Question: The story is about checklist. User interface consists of a long table on a page tailored for a mobile screen. There are three buttons in a each row (checklist record in the DB) .

The first button, [FIX], marks this DB record as having an issue? that needs to be fixed. It also changes background color of the middle button to yellow.
The second button [With checklist question] marks record in the database as OK and changes background color of it to green.
The last button [NOGO] marks record as forbidden to transit and changes background color of the middle button to red.
Every button makes post-back, button name and row number is determined, DB record is updated, and new page with a particular background color of the initiating button is generated and reloaded.
Clicking on any button until page settles takes
Firefox Windows 7 - 0.6 seconds (perfect)
Firefox Samsung Galaxy Xcover Android 2.3.6 on WiFi ~ 2 seconds (manageable)
Firefox Samsung Galaxy Xcover Android 2.3.6 on 3G ~ 12 seconds !!! (3G speed to the server was measured with iperf ~2Mbps)
As the page during operation is only writing, and not reading any values from DB, it could operate on client side only, pushing the changed data when final [Save the checklist] button is pressed.
The only thing coming to my mind right now is - the same generated form where instead of post back buttons are using on click java script to change background colors and population hidden field for each record contain new value to save in DB? The, on post, analyses and save everything.
Can you mention other approaches, ideas? Anything smarter than this direct approach?
Janis
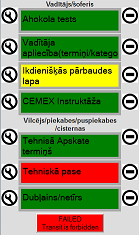
Answer: Moving the interface from server side to the client side did the trick. I'm now changing colors with javascript and storing values in hidden fields. Data is transferred on Submit, and then the interface responsiveness is not important anymore.
'''
<asp:Repeater ID="questionRepeater" runat="server">
<ItemTemplate>
<tr>
<td>
<input type="button" value="FIX" style="width: 50px; min-height:50px;" onclick="Q<%# DataBinder.Eval(Container.DataItem, "cRowid")%>.style.backgroundColor = '#FFFF00'; document.getElementById(<%# DataBinder.Eval(Container.DataItem, "cRowid")%>).value='FIX';" />
</td>
<td>
<input type="button"
id='Q<%# DataBinder.Eval(Container.DataItem, "cRowid")%>'
value='<%# DataBinder.Eval(Container.DataItem, "cQuestion")%>'
style="width: 250px; white-space: normal; min-height:50px; background-color: <%# DataBinder.Eval(Container.DataItem, "cRColor")%>; font-size: large;"
onclick="this.style.backgroundColor = '#00FF00'; document.getElementById(<%# DataBinder.Eval(Container.DataItem, "cRowid")%>).value='OK';" />
</td>
<td>
<input type="button" value="NOGO" style="width: 50px; min-height:50px;" onclick="Q<%# DataBinder.Eval(Container.DataItem, "cRowid")%>.style.backgroundColor = '#FF0000'; document.getElementById(<%# DataBinder.Eval(Container.DataItem, "cRowid")%>).value='NOGO';" />
<asp:HiddenField ID='<%# DataBinder.Eval(Container.DataItem, "cRowid")%>' />
</td>
</tr>
</ItemTemplate>
</asp:Repeater>
'''